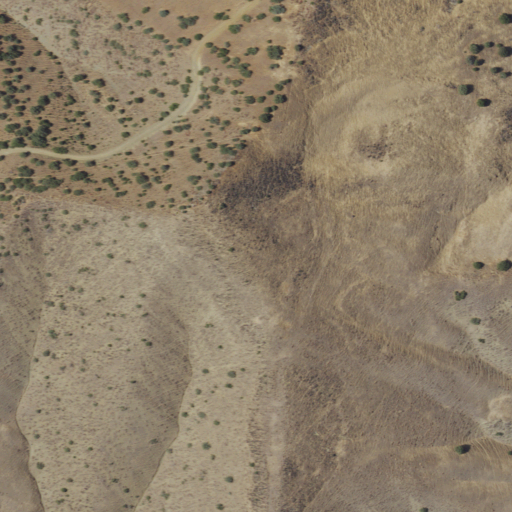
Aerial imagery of mountain in California named Johnson Peak containing grassland, shrub, open development, and low intensity development